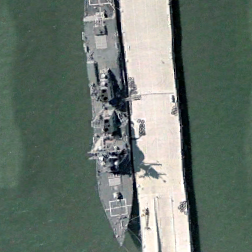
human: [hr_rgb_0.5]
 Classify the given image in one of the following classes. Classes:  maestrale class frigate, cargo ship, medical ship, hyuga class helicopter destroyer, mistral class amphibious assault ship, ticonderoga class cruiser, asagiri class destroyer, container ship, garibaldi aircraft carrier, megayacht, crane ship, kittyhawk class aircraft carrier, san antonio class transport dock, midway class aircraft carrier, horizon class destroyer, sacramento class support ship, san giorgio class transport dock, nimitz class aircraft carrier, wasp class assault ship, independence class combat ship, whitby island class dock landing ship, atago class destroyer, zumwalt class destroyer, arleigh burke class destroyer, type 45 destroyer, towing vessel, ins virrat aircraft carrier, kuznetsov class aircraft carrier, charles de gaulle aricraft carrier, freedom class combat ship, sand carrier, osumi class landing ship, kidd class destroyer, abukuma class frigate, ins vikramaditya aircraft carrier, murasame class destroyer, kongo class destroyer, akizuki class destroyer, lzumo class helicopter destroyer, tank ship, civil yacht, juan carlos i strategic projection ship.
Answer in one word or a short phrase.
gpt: Arleigh Burke class destroyer